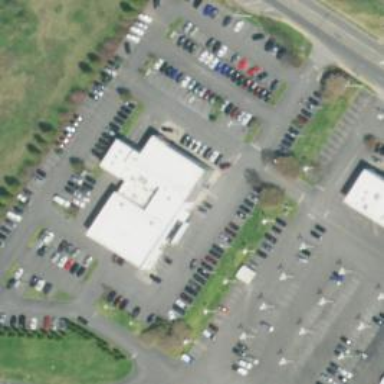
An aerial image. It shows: Retail building.